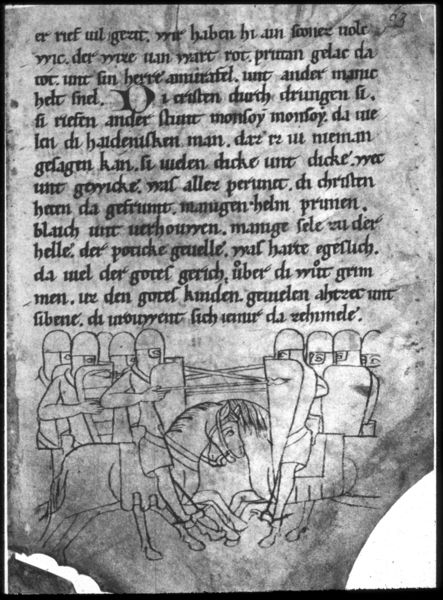
Titel: Heidelberger Handschrift (“Rolandslied” des Pfaffen Konrad)
Institution: Heidelberg, Universitätsbibliothek
Schlagwörter: angriff, kampf, weiß, männer, schwarz, augen, pferd, pferde, reiter, hufe, mähne, bogen, soldaten, deutsch, schild, buch, seite, text, helm, ritter, pergament, helme, mittelalter, speer, handschrift, pfeile, kreuzritter, manuskript, minuskel, visiere